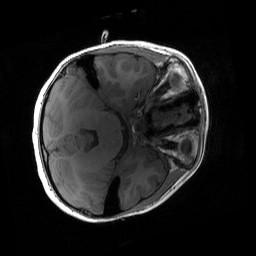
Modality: T1w
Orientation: axial
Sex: female
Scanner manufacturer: siemens
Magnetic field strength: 3 T
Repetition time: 1.9 s
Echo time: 0.00243 s